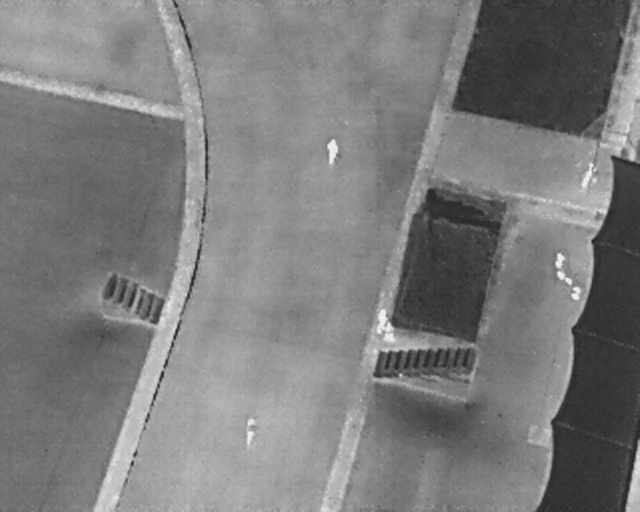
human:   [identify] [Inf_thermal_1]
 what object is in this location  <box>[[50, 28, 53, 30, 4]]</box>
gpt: <ref>1 medium person at the top</ref>

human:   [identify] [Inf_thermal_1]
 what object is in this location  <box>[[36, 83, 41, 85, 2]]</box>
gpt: <ref>1 large person at the bottom</ref>